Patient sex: M
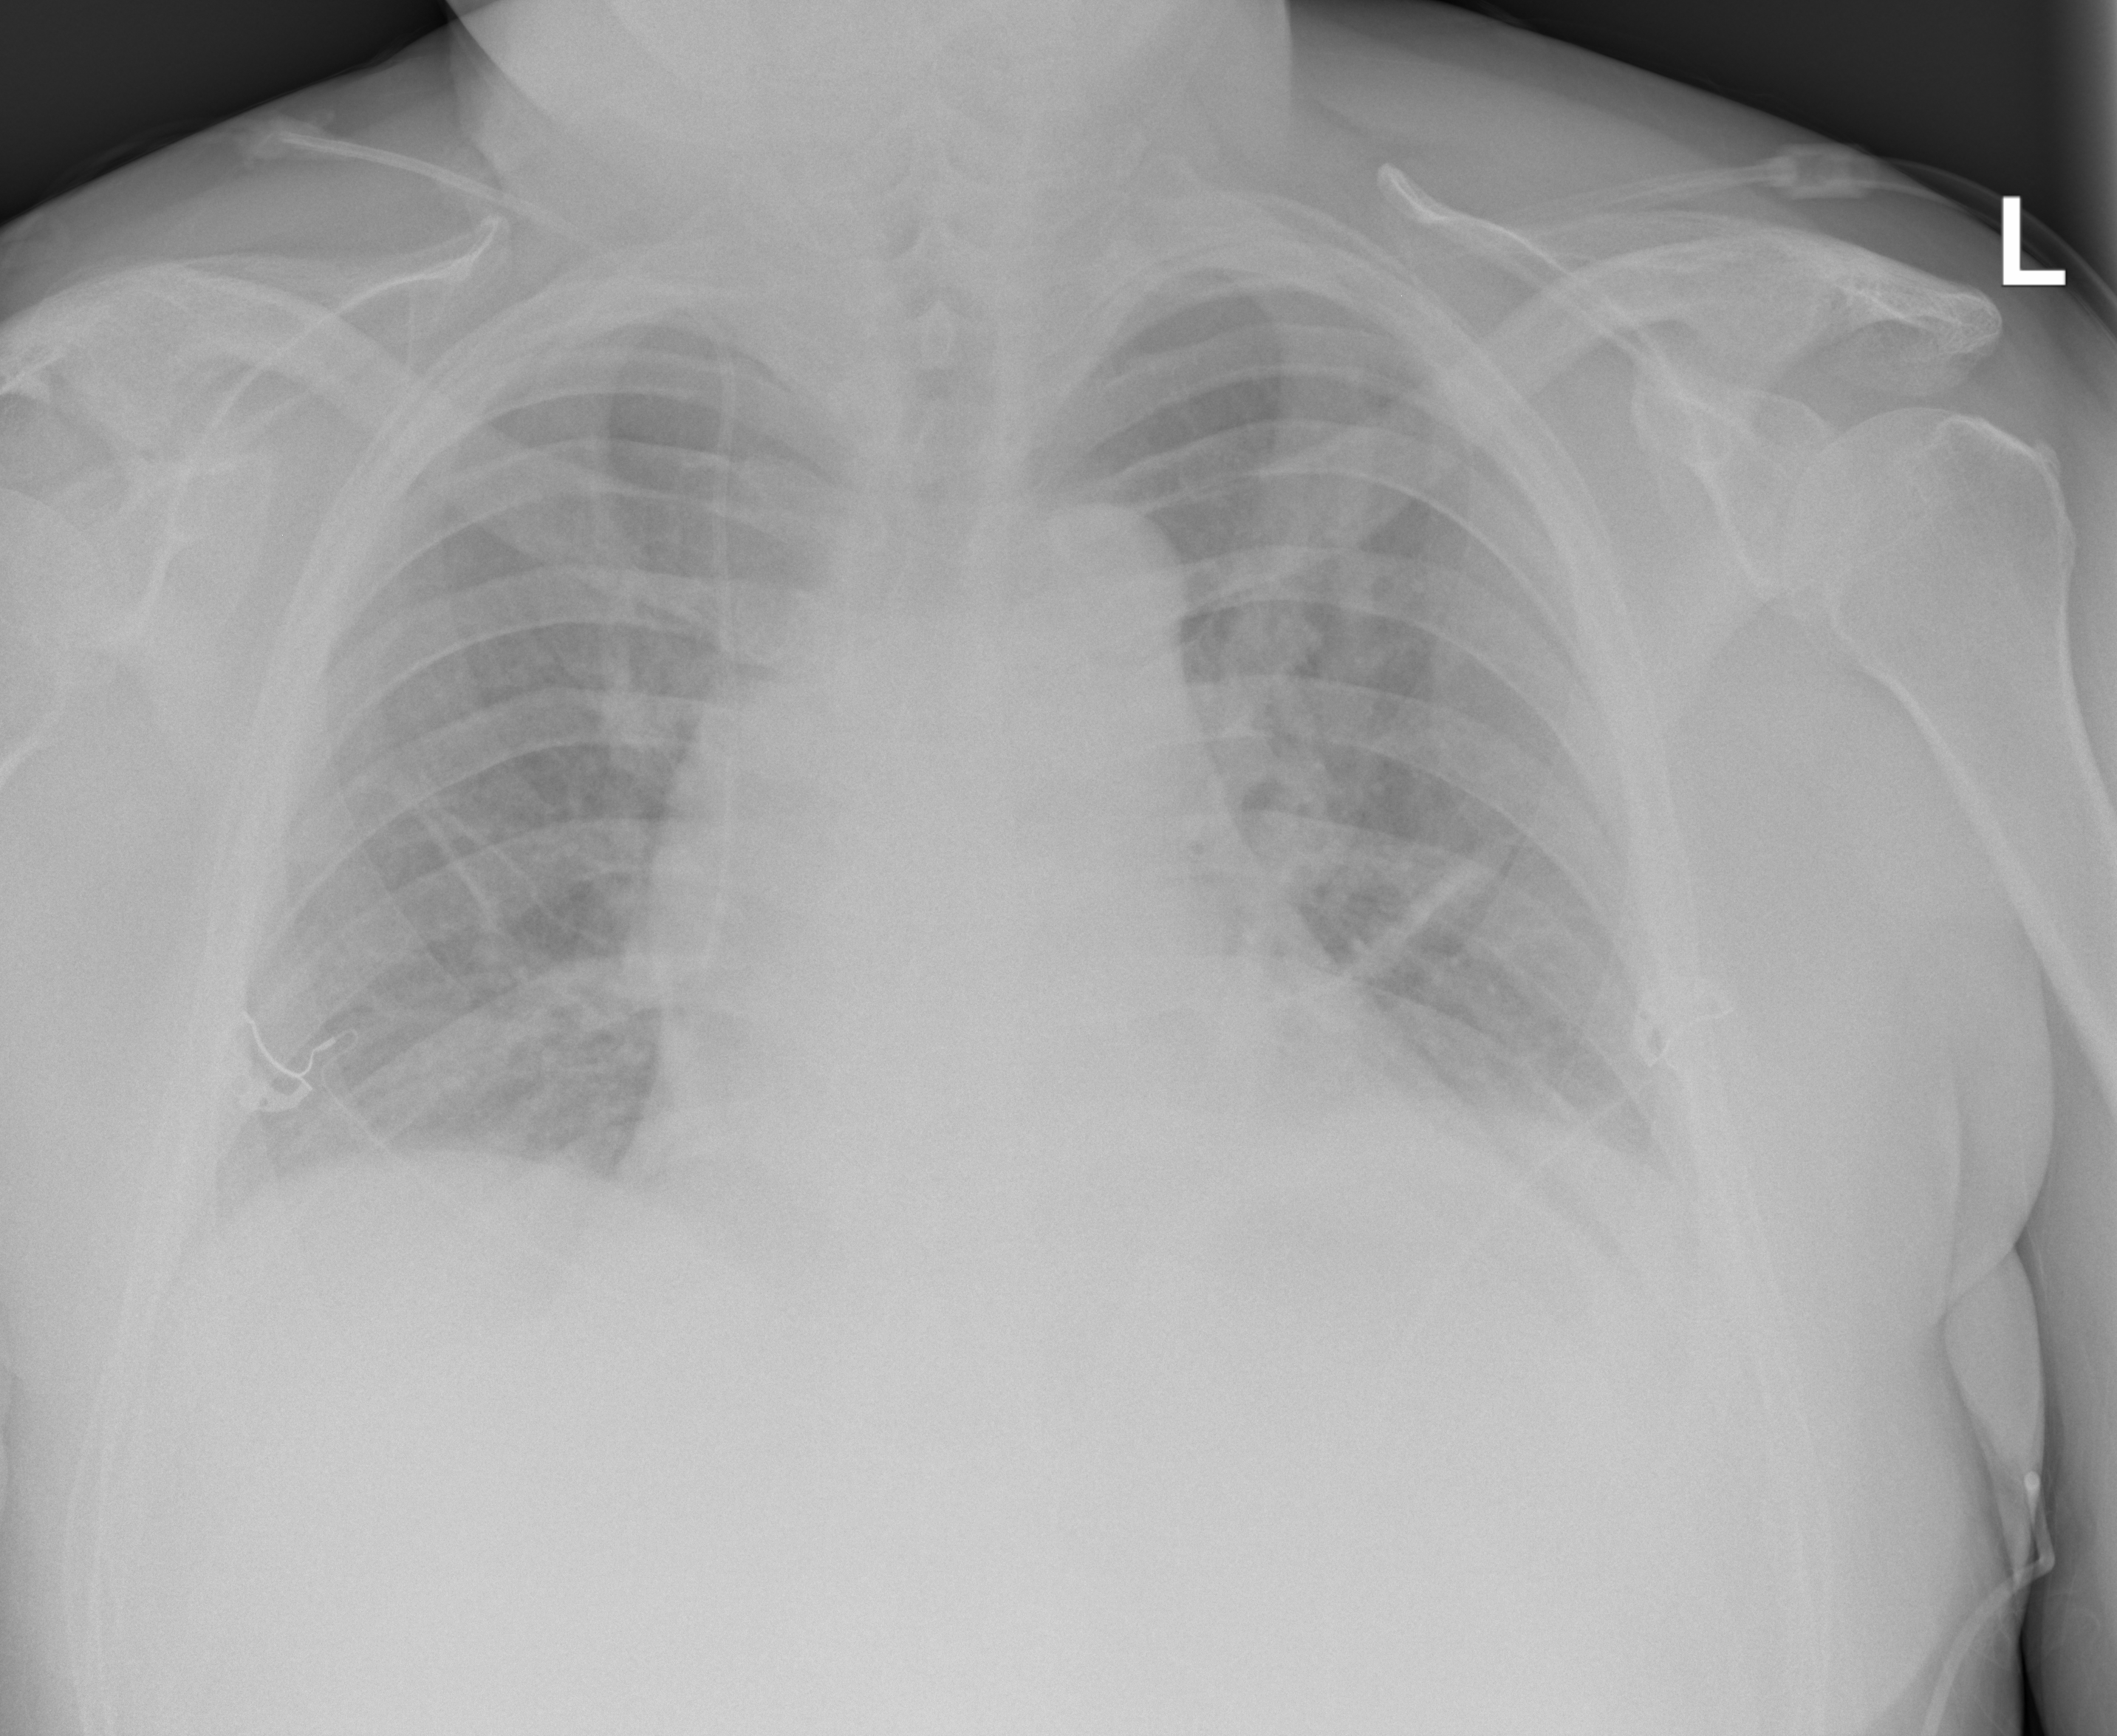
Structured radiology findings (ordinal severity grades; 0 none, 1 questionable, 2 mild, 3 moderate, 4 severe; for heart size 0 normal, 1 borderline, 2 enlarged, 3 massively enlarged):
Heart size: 2
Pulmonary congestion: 1
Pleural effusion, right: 2
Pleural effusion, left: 2
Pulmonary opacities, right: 0
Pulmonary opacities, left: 0
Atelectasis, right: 2
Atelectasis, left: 2